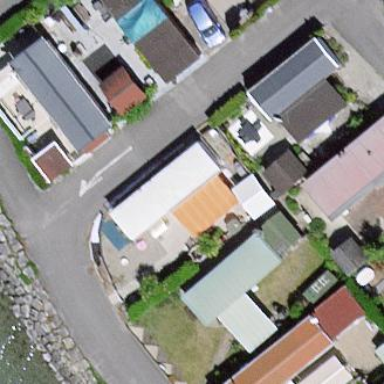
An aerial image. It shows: Static caravan building.